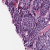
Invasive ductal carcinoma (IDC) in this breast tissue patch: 0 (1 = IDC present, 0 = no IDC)